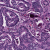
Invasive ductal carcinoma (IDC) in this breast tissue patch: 1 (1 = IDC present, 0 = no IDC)